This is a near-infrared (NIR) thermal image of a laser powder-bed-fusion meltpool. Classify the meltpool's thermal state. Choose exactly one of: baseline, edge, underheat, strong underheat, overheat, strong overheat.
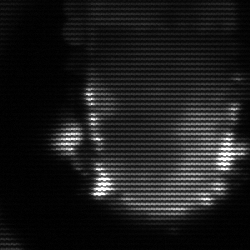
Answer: baseline